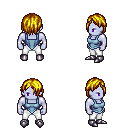
a pixel art fantasy rpg character, male body template, dark elf, purple skin, blue vest, white pants, blonde bangs hairstyle, metal boots, four views (front, back, left, right), 2x2 character sprite sheet, small pixel art, hard edges, no anti-aliasing